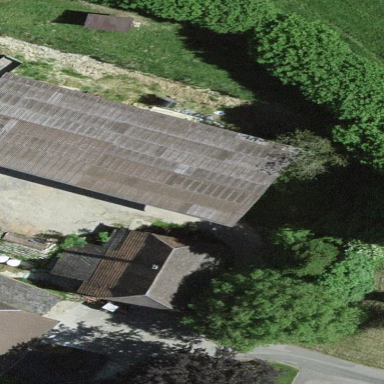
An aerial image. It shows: Shed building.